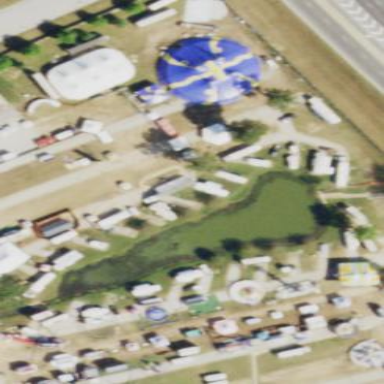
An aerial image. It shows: Caravan site for tourism.